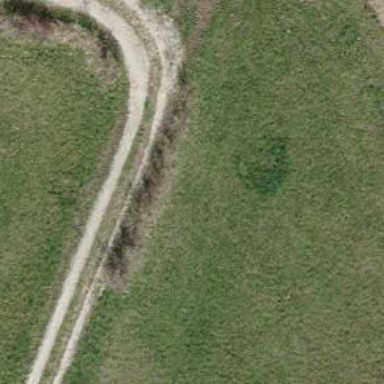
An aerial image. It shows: Track with grade 3 compacted surface suitable for agricultural vehicles.